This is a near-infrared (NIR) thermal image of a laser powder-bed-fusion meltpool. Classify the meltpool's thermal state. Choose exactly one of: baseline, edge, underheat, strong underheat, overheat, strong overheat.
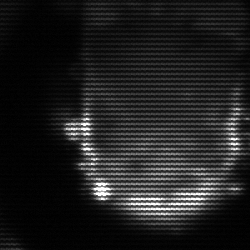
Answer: baseline